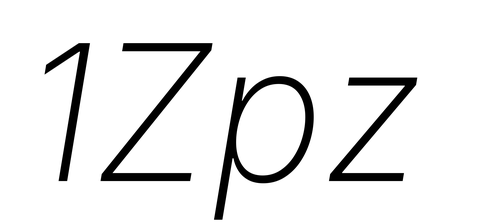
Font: Inter-Italic_ExtraLight_Italic